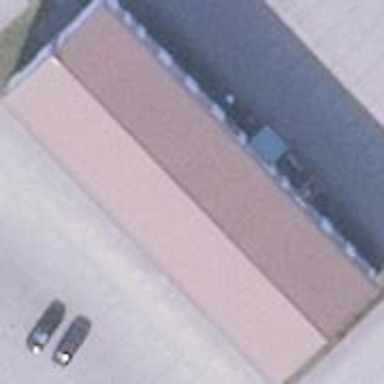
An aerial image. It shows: Commercial building.